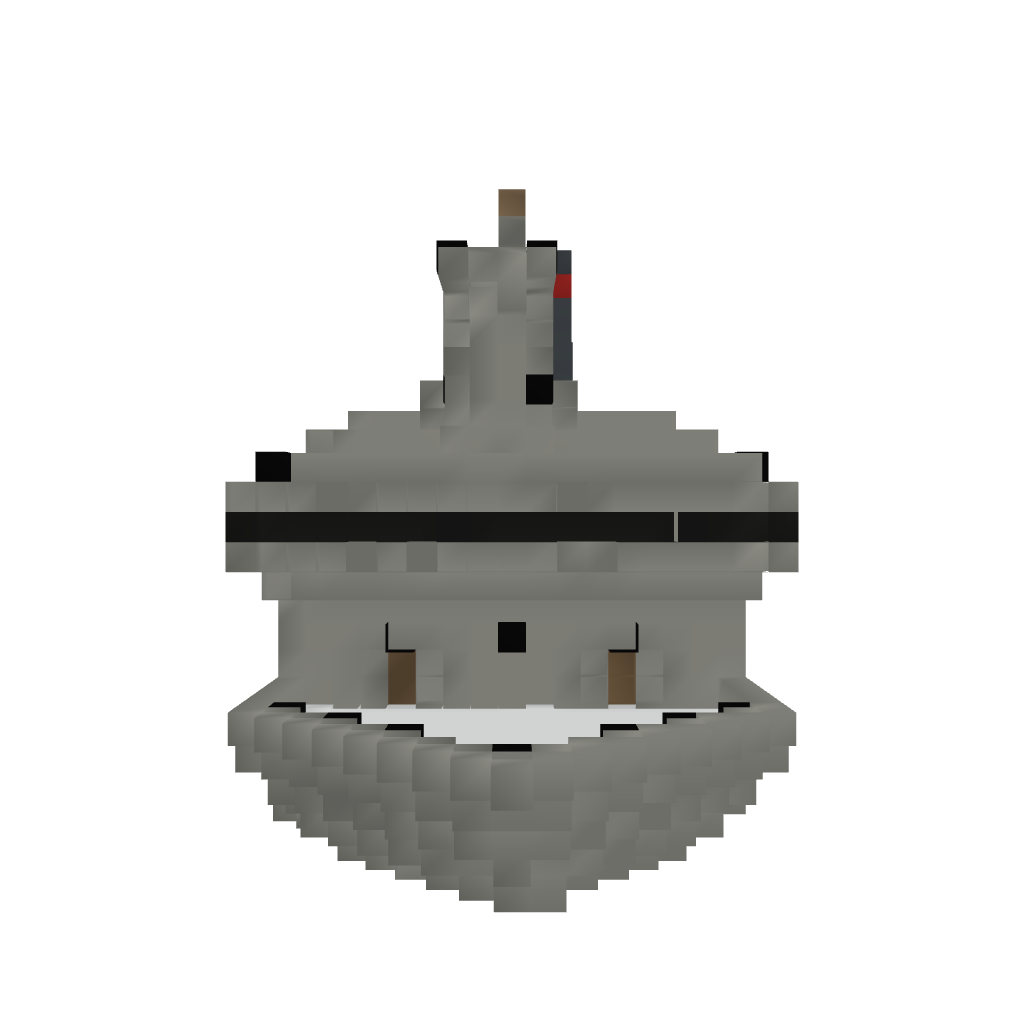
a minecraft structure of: Medium Ferry Ship V2